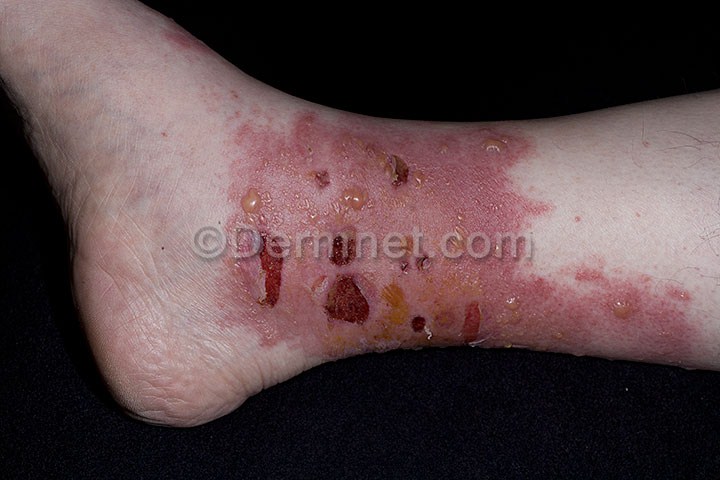
Disease: Poison Ivy Photos and other Contact Dermatitis